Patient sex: M
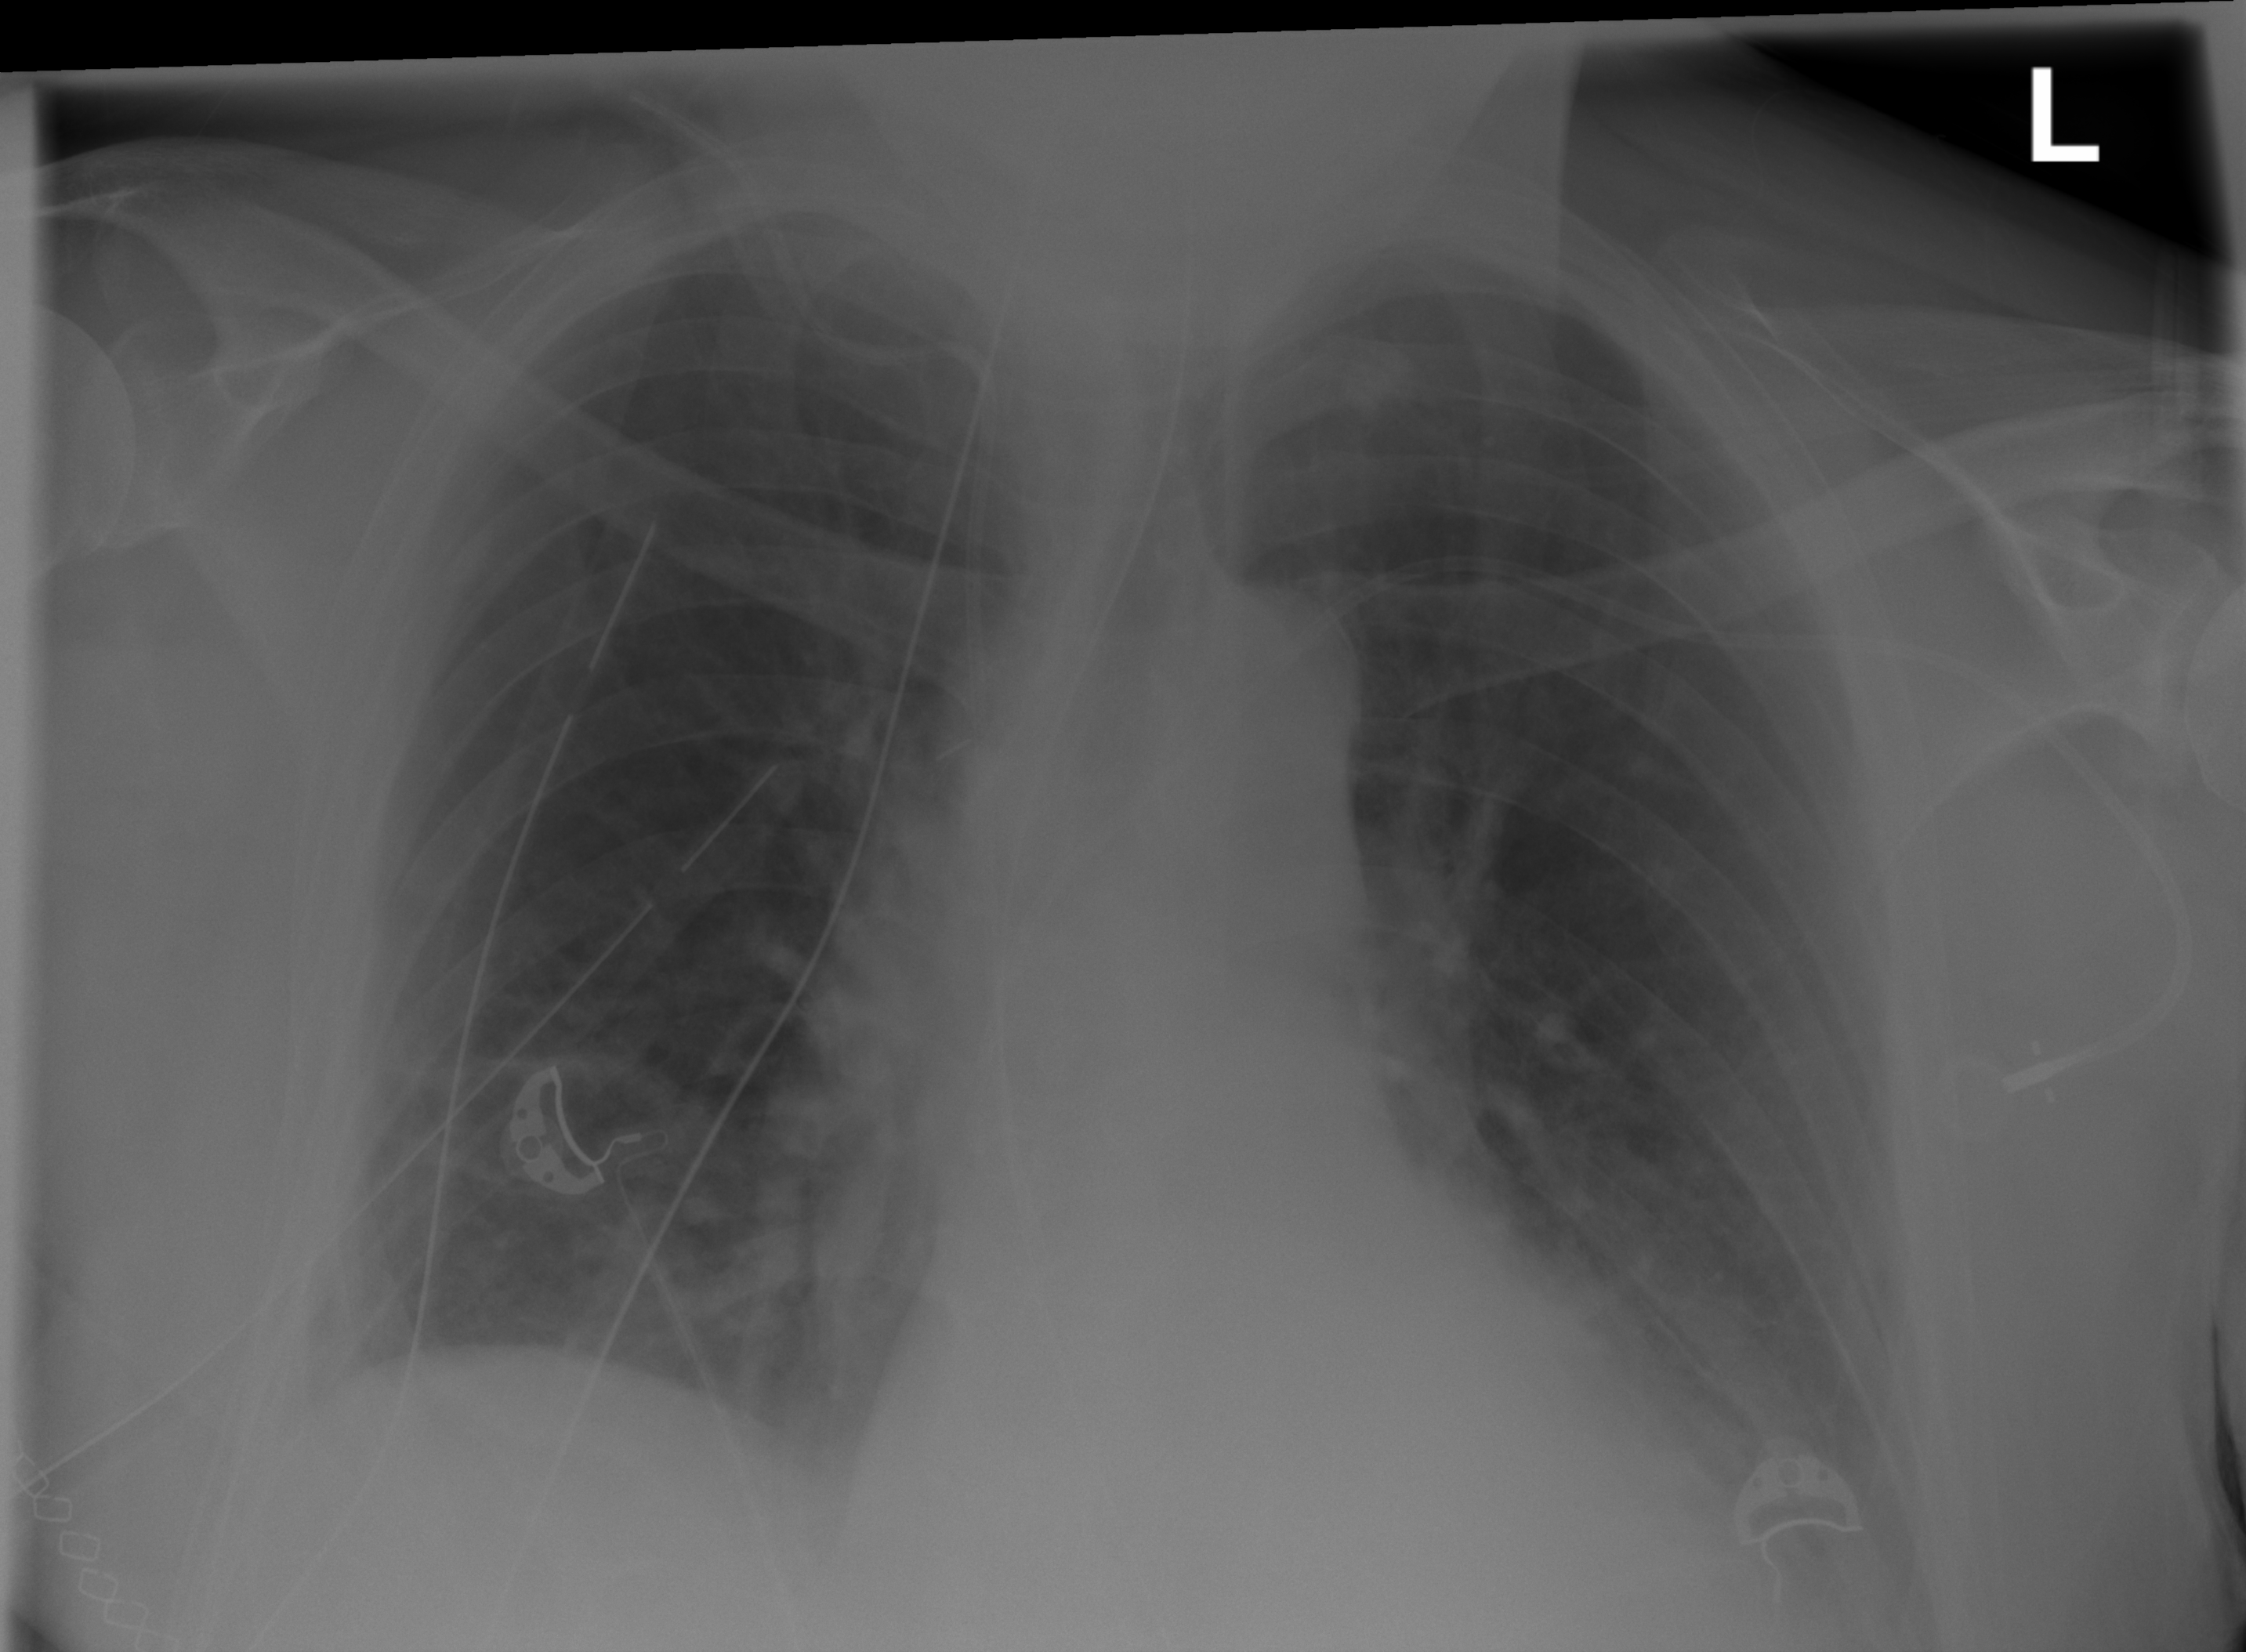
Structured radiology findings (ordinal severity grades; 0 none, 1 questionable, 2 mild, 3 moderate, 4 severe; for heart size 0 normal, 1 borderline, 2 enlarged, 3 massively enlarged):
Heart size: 1
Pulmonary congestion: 0
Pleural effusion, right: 0
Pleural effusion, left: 2
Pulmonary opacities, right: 0
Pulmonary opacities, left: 0
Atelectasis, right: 2
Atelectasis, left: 2